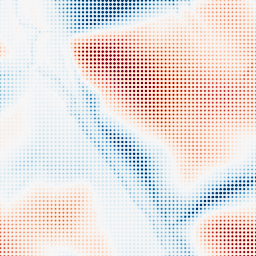
Category: classical
Decomposition family: gaussian_anisotropic
Decomposition parameters: sigma_x: 2
sigma_y: 50
Upsampling method: sinc_hamming
Upsampling parameters: scale: 8
kernel_size: 4
Upsampling scale: 8